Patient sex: F
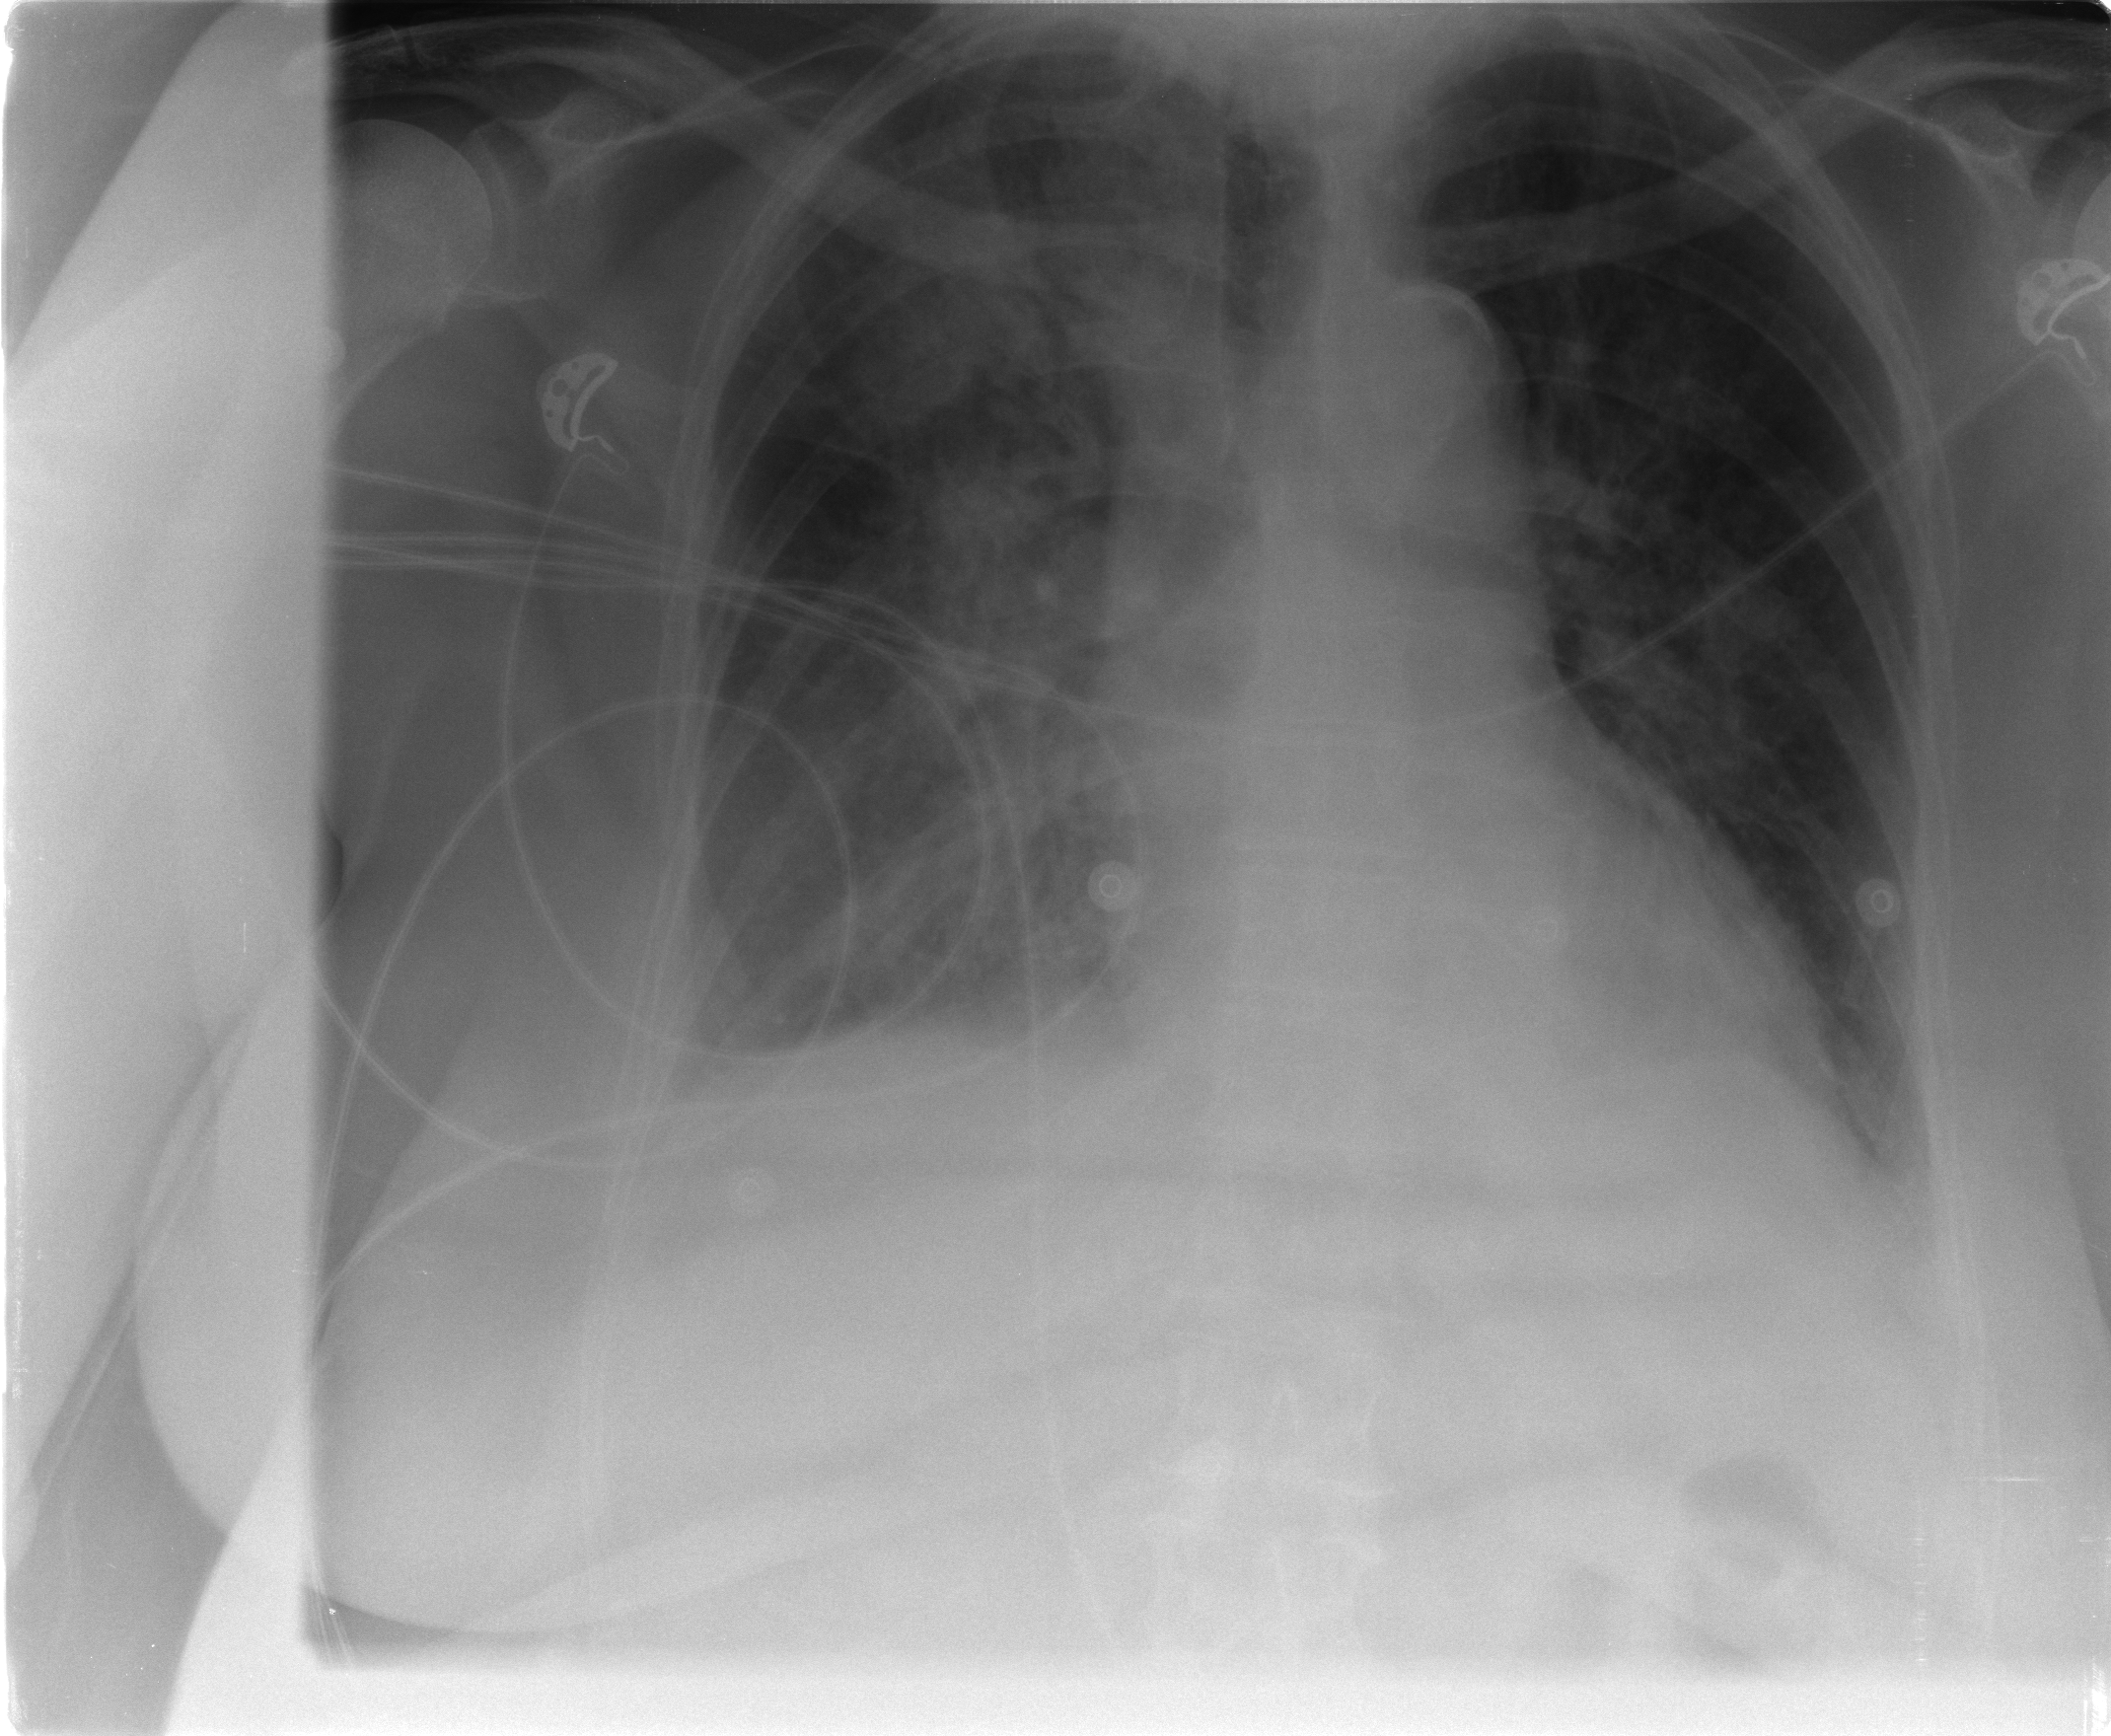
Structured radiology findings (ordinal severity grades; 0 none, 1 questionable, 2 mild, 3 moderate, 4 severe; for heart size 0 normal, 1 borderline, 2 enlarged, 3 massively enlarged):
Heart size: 0
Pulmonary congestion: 2
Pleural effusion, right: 2
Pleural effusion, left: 2
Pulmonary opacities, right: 3
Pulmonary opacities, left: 2
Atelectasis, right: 2
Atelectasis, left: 2